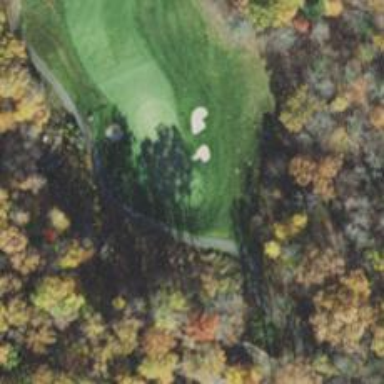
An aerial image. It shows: Golf cartpath that is also road path.